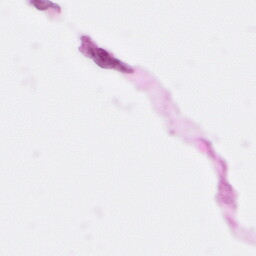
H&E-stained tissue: Pancreatic